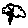
Label: flower